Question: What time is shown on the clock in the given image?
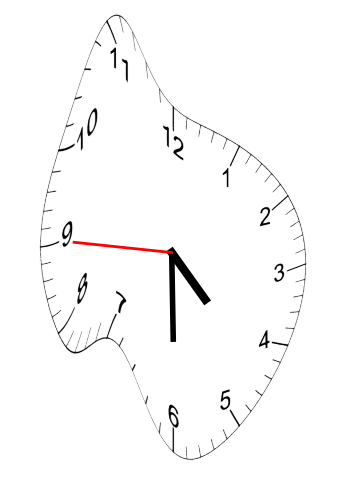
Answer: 04:29:45